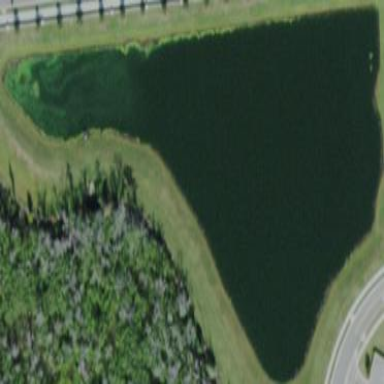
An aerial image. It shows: Beautiful lake surrounded by nature.